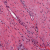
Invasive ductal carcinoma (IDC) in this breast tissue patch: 0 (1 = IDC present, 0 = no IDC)